Question: I've asked <URL> where feature of 'x' is compared to feature of either 'x' or a different dataset 'y'. I would expect an output similar to the default behaviour in R:
> If y is missing, 'st_predicate(x, x)' is effectively called, and a square matrix is returned with diagonal elements 'st_predicate(x[i], x[i])'.
To exemplify this with some dummy data and the function 'st_overlaps()':
'''
library(sf)
b0 = st_polygon(list(rbind(c(-1,-1), c(1,-1), c(1,1), c(-1,1), c(-1,-1))))
a0 = b0 * 0.8
a1 = a0 * 0.5 + c(2, 0.7)
a2 = a0 + 1
a3 = b0 * 0.5 + c(2, -0.5)
x = st_sfc(a0,a1,a2,a3)
plot(x)
'''

'''
st_overlaps(x)
#> Sparse geometry binary predicate list of length 4, where the predicate was 'overlaps'
#> 1: 3
#> 2: 3
#> 3: 1, 2
#> 4: (empty)
'''
How can I achieve similar behaviour in 'python' / 'geopandas'? Apparently, 'geopandas' automatically aligns 'x' and 'x'/'y' and an comparison is performed (see <URL>' just returns a pandas series with four 'True' values.
'''
import geopandas as gpd
x.overlaps(x)
0 True
1 True
2 True
3 True
'''
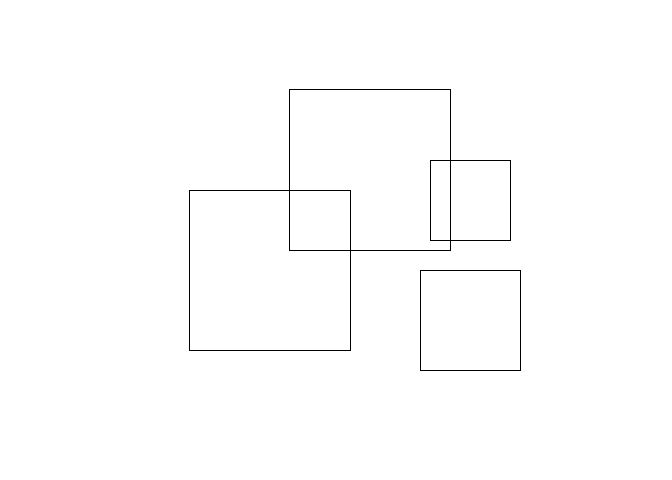
Answer: The idiomatic Python way to express this is with list comprehension, e.g. to create list consisting of tuple (index: (overlapping-indices)), you would write
'''
[ ( ind,
[ind2 for ind2, g2 in enumerate(series) if g.overlaps(g2)]
)
for ind, g in enumerate(series) ]
'''
Result:
'''
[(0, [2]), (1, [2]), (2, [0, 1]), (3, [])]
'''
But as noted by martinfleis this is not super efficient way to do it, as it does not use any kind of spatial indexing.
You might get better performance by using overlay operation, see <URL>